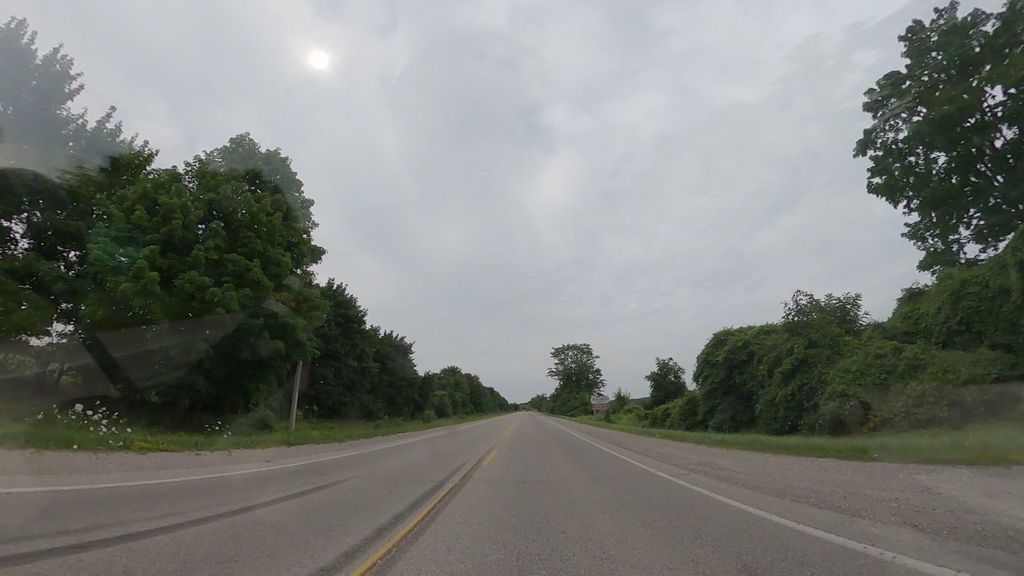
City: kitchener-waterloo